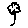
Label: flower